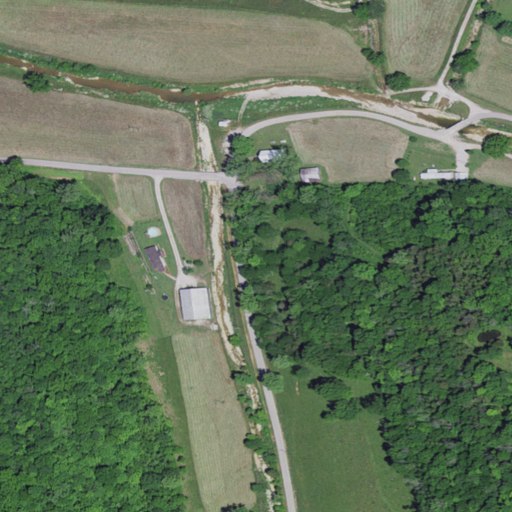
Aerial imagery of valley in Kentucky named Pinchgut Hollow containing pasture, deciduous forest, mixed forest, low intensity development, medium intensity development, open development, and high intensity development